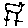
Label: bird